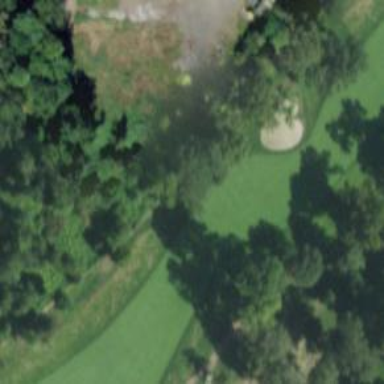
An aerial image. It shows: Grassy area designated as golf fairway pitch.